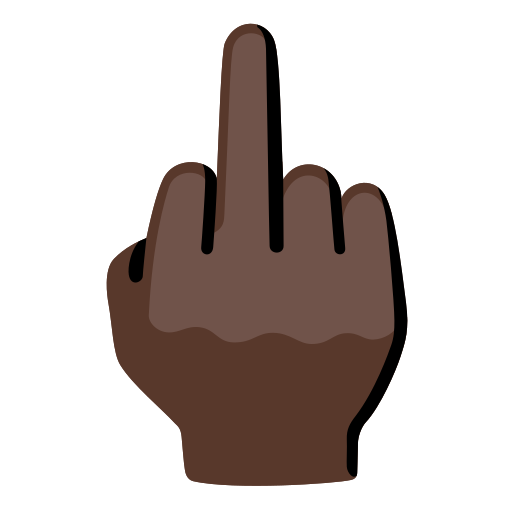
Emoji: 🖕🏿